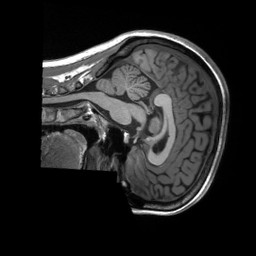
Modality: T1w
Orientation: sagittal
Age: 27
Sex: female
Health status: ill
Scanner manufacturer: siemens
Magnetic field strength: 3 T
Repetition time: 2.3 s
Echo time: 0.00232 s